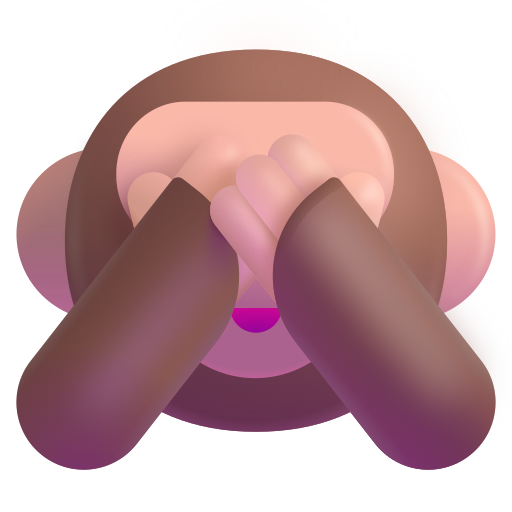
see no evil monkey color